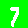
Digit: 7